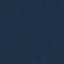
Land use / land cover class: SeaLake